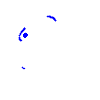
Particle: electron